Field crop: maize
Growth stage: 1
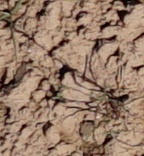
Species: lolium